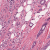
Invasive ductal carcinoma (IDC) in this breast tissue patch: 1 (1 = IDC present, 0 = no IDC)